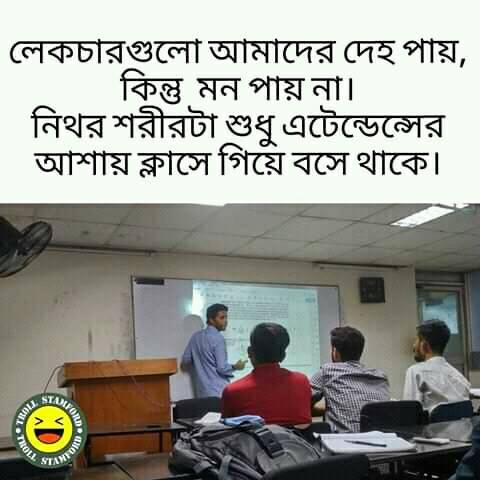
Caption:  লেকচারগুলো আমাদের দেহ পায় , কিন্তু মন পায় না ।    নিথর শরীরটা শুধু এটেন্ডেন্সের আশায় ক্লাসে গিয়ে বসে থাকে ।
Label: non-hate